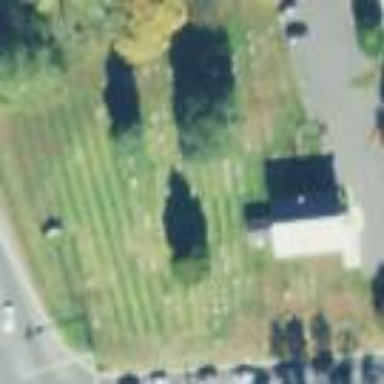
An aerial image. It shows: Cemetery.